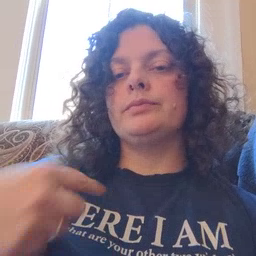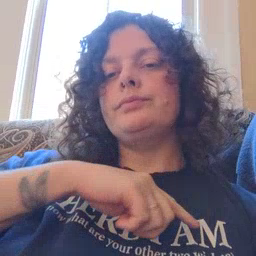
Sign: weus